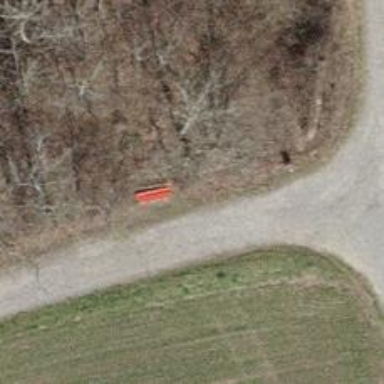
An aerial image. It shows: Bench for seating.